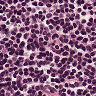
Metastatic tissue present: no